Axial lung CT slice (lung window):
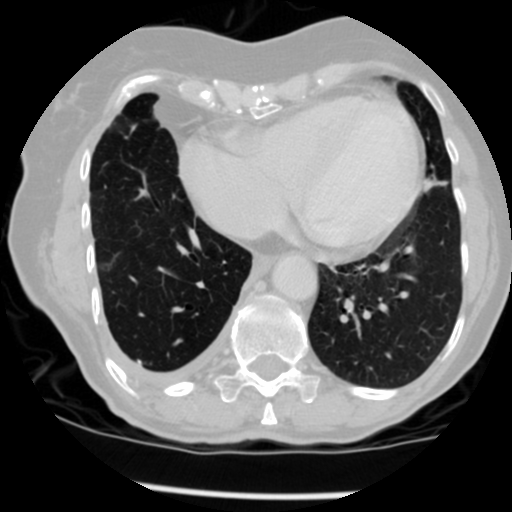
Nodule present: no